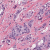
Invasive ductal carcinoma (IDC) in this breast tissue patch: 1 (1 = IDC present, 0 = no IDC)